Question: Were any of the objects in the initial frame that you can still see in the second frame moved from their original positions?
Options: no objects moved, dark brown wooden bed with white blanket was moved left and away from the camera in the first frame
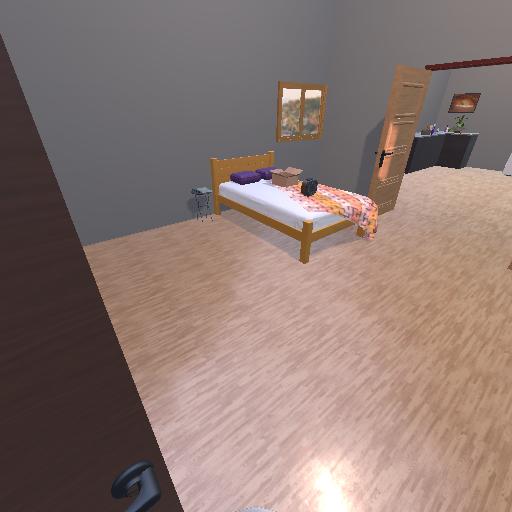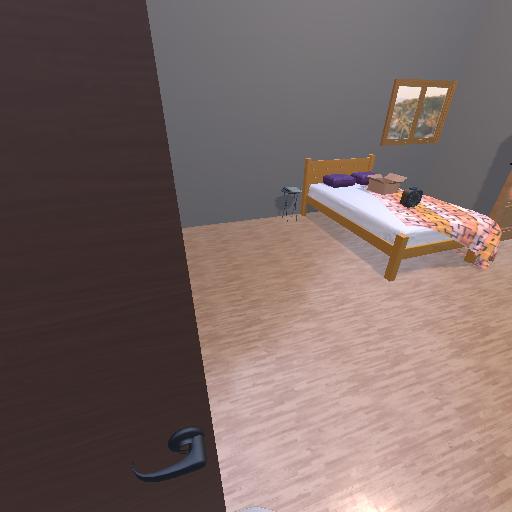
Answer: no objects moved